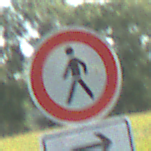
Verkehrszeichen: VerbotFussgaenger
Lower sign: RichtungsangabeDurchPfeile5
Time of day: Midday
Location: Outdoor (Nature)
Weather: Clear
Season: NotSpecified
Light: Natural